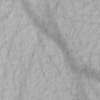
Label: not_dusty